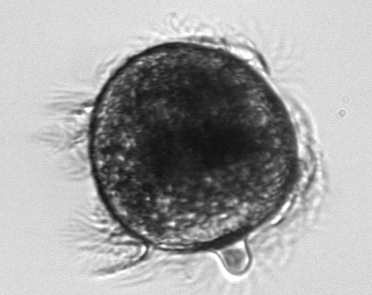
Label: Didinium